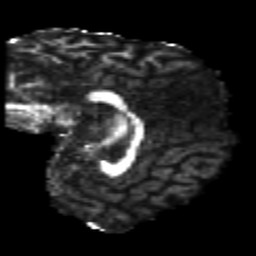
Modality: FA
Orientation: sagittal
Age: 22
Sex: male
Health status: healthy
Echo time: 0.074 s